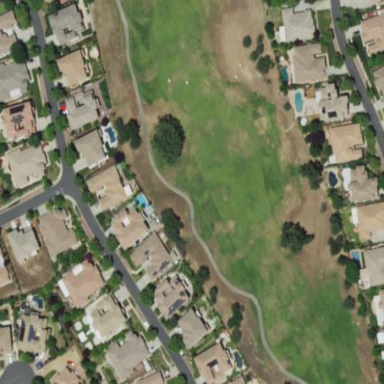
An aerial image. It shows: Golf fairway in the image.